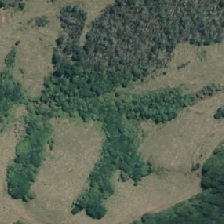
Land cover: low_producing_grassland